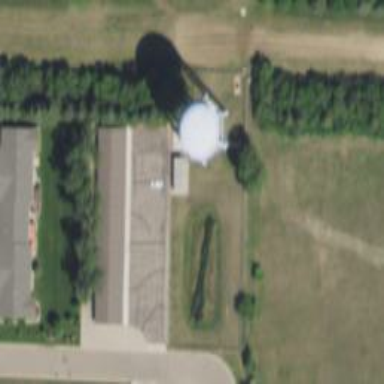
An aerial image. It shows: Water tower that is man-made.